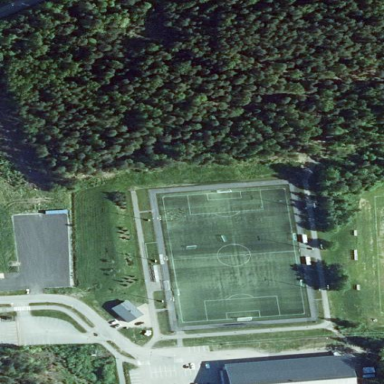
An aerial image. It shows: Soccer pitch for leisureland activities.